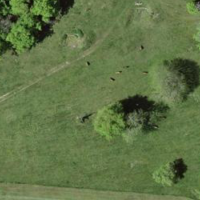
EUNIS habitat code: 25
Species observed at this site:
Sisymbrium officinale